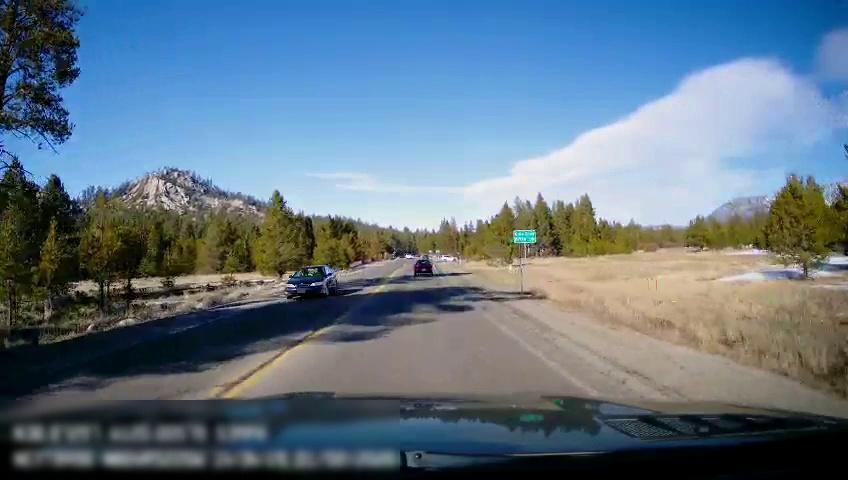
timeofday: Day
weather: Sunny
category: Drivable Space
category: Vehicles | Car
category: Vehicles | Car
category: Vehicles | SUV
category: Lanes | Current Lane
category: Lanes | Current Lane
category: Traffic | Signs